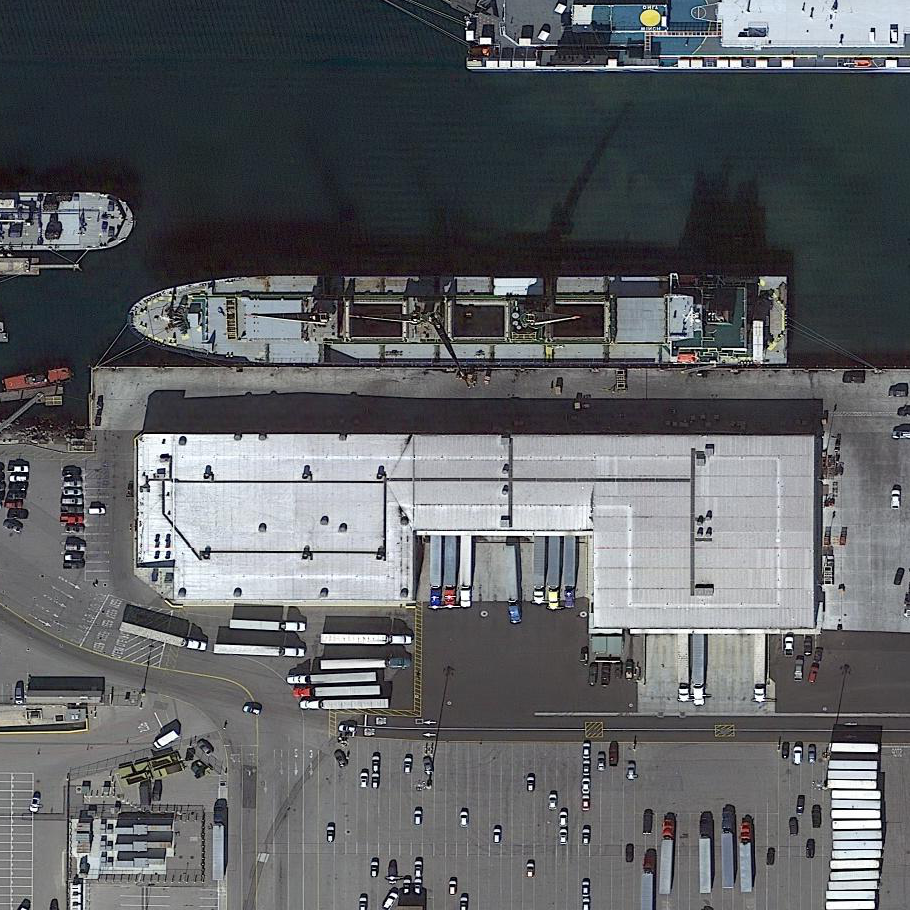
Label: civil